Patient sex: F
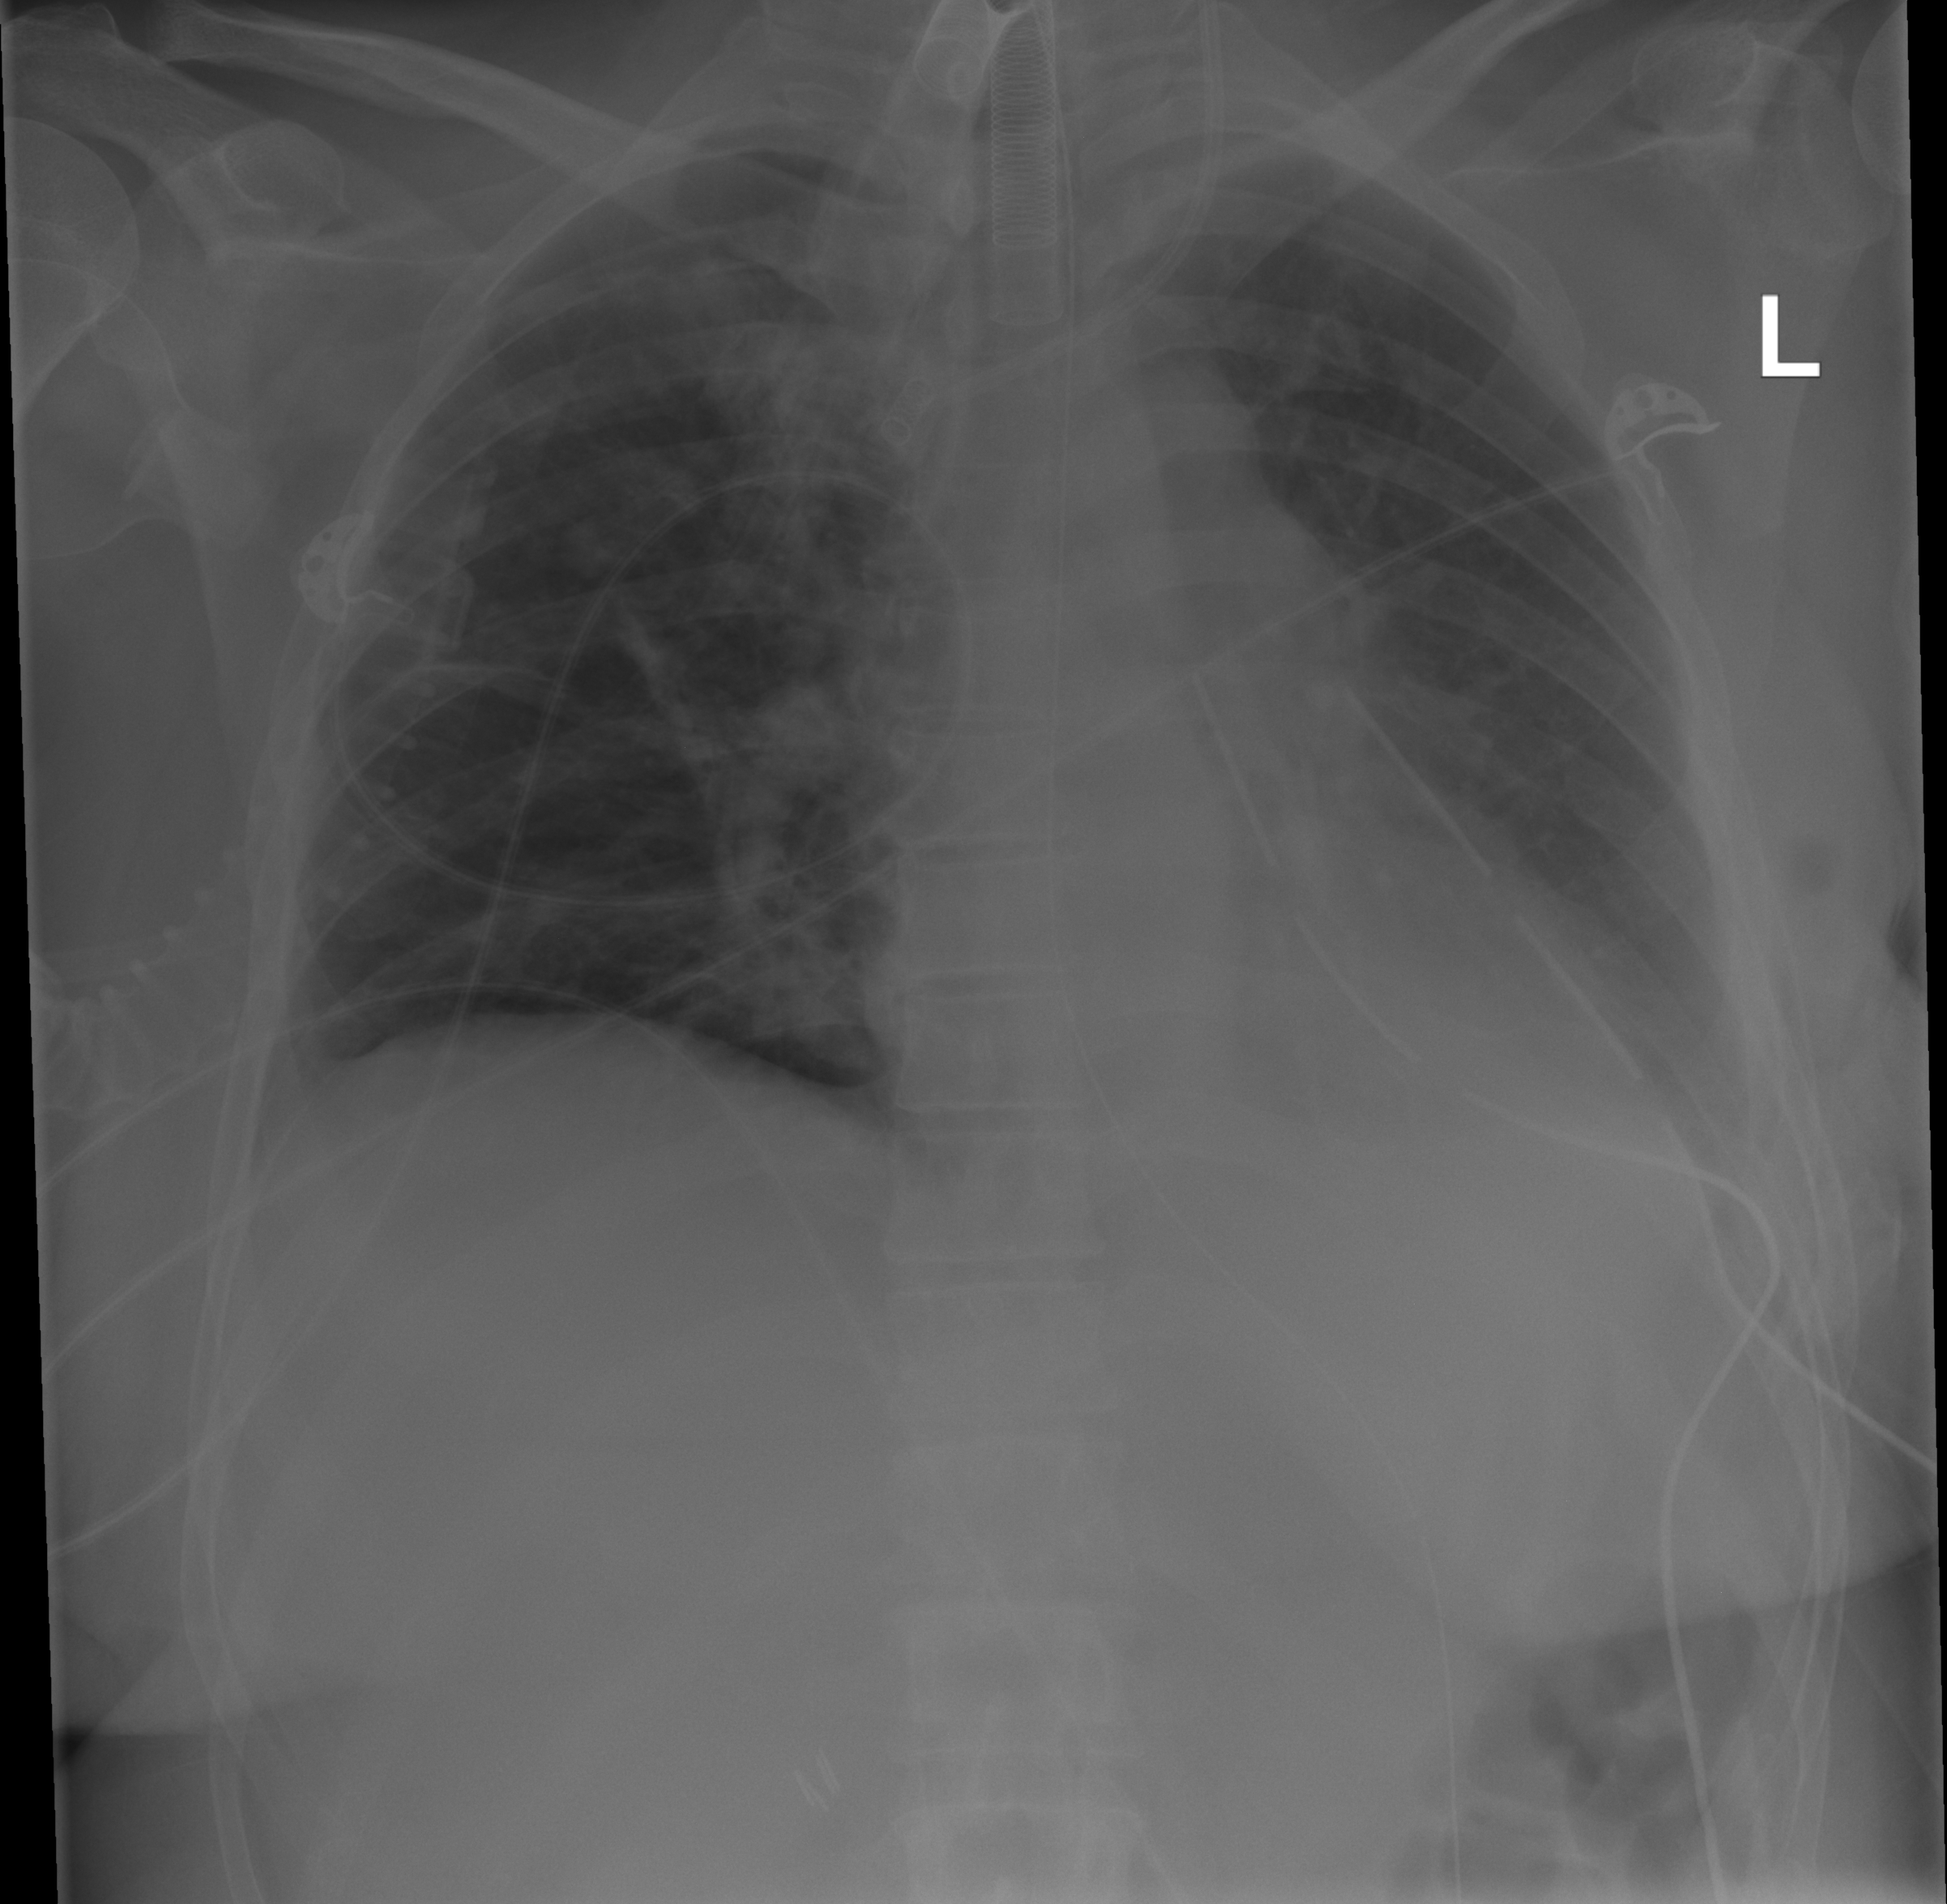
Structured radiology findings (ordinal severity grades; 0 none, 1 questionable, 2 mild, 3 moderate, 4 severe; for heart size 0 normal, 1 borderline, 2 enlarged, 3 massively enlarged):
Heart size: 1
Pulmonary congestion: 1
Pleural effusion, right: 0
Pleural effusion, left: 1
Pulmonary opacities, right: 2
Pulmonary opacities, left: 0
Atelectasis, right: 0
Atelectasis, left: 1